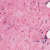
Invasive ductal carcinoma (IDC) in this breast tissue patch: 0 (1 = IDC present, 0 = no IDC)